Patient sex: M
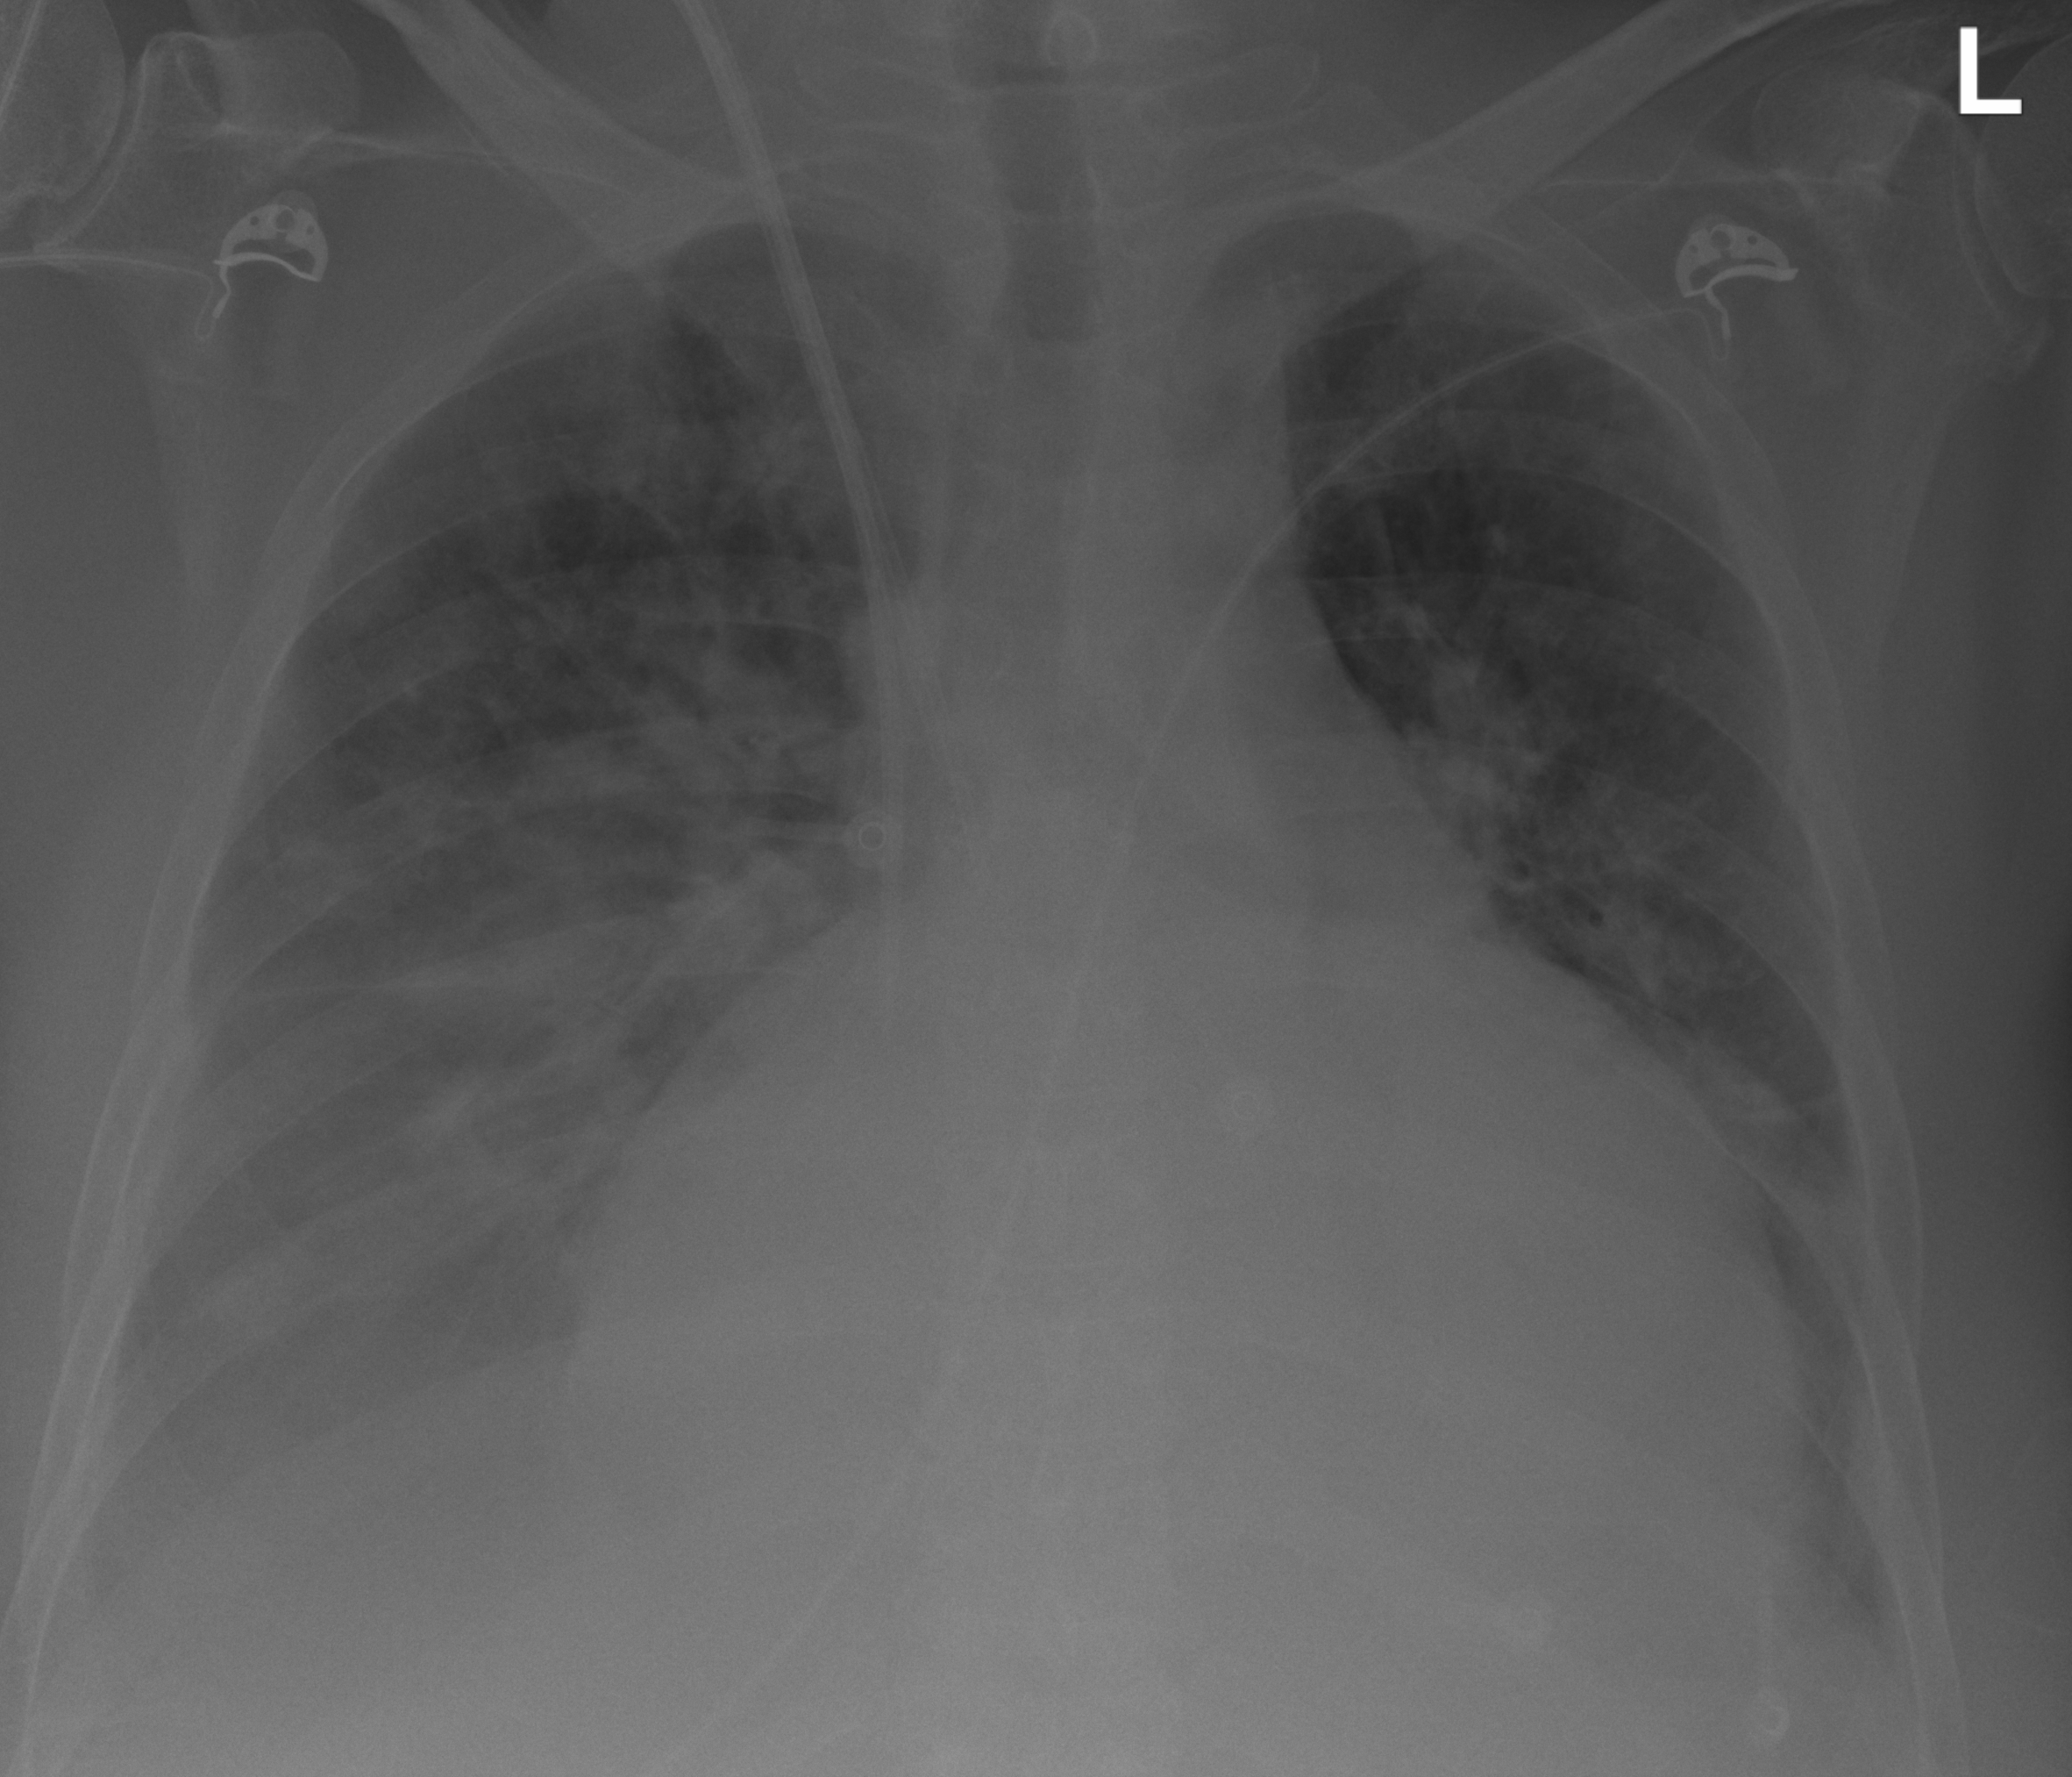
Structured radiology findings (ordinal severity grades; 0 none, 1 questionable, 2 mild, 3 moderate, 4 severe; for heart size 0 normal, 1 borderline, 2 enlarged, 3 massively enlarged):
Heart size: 2
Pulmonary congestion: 2
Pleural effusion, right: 3
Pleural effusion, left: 2
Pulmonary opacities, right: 2
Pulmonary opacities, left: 0
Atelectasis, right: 2
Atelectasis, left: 2